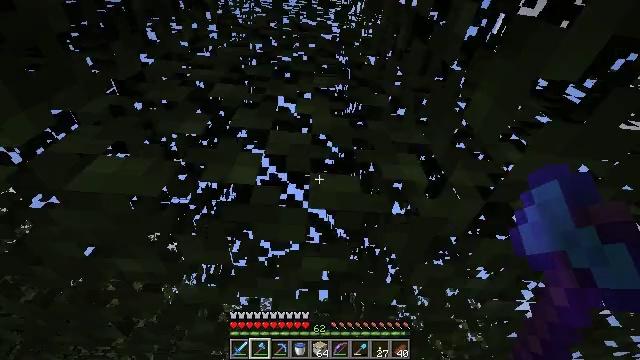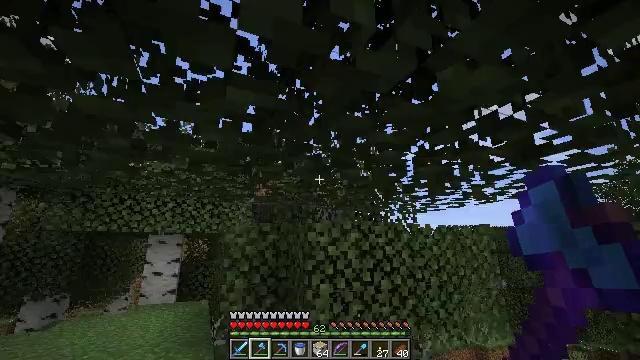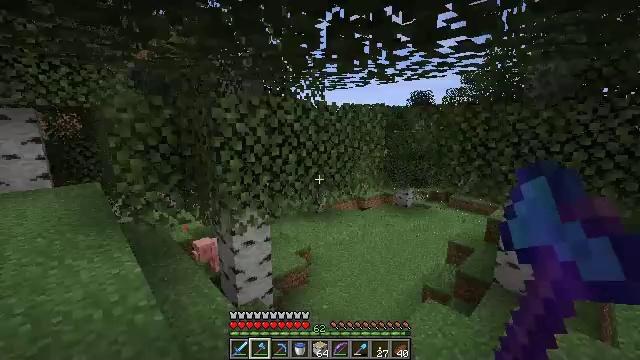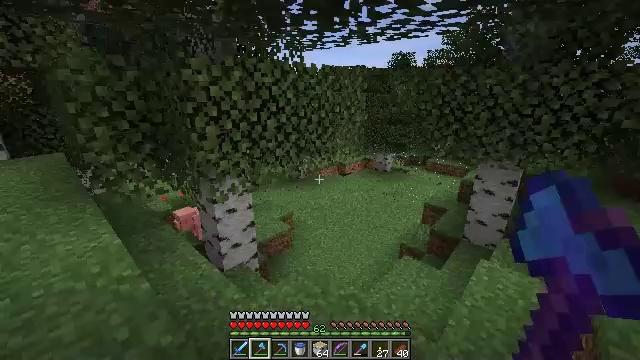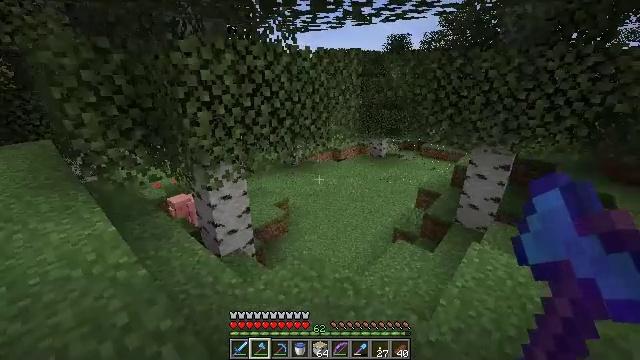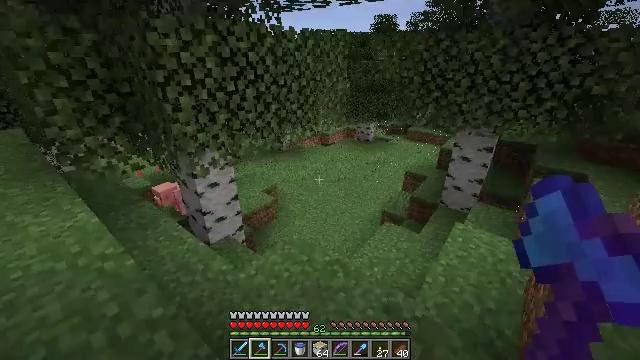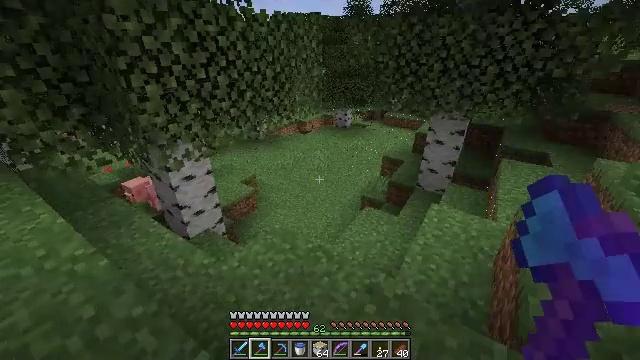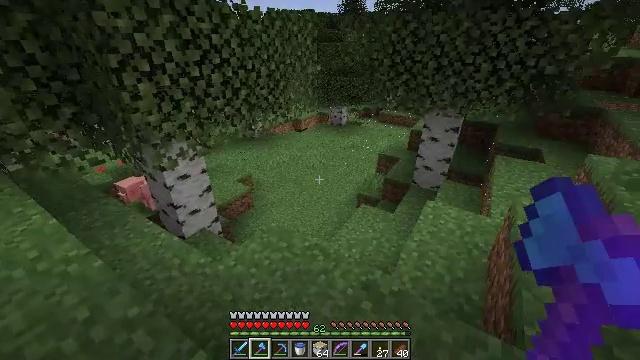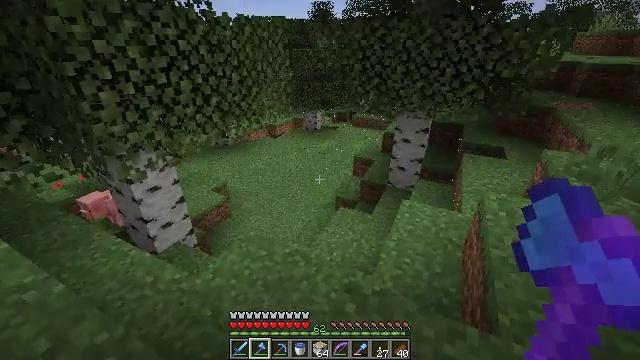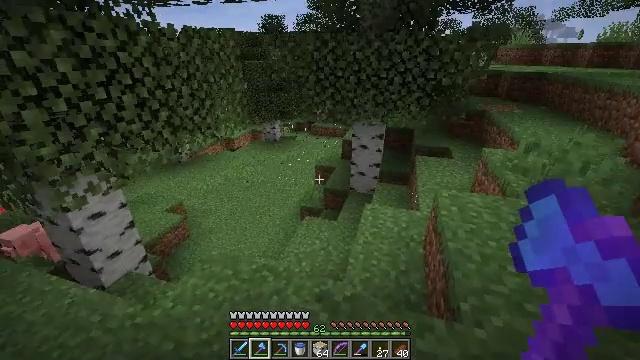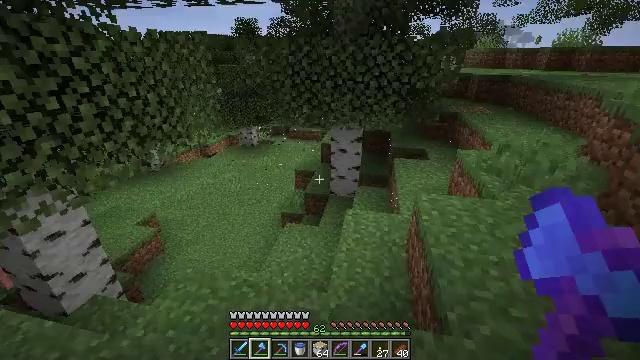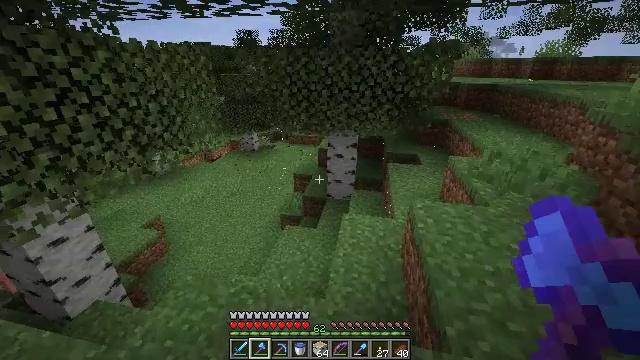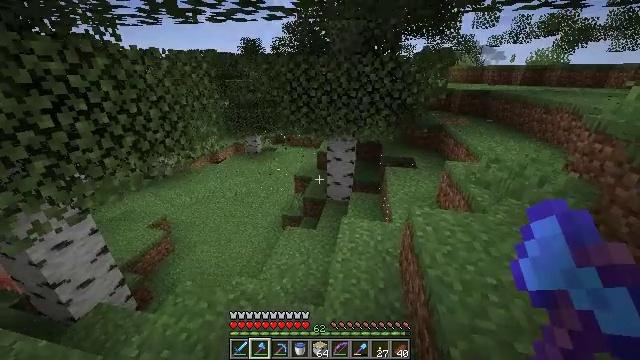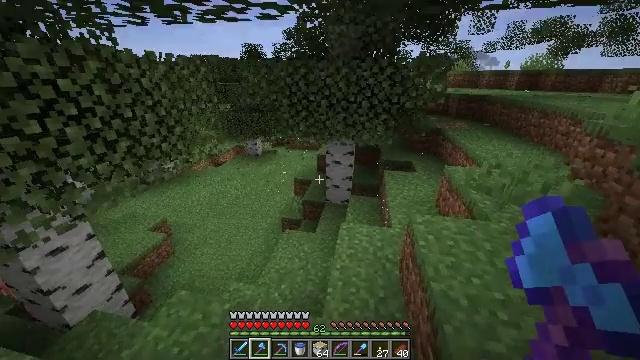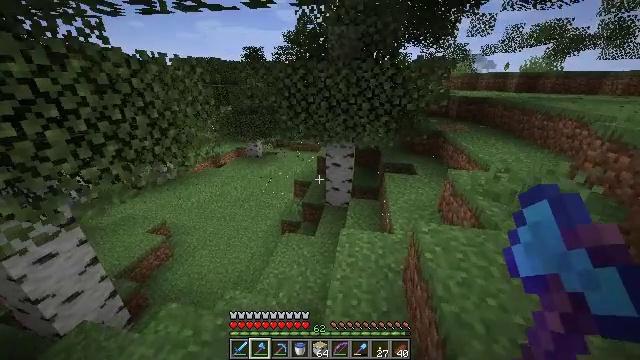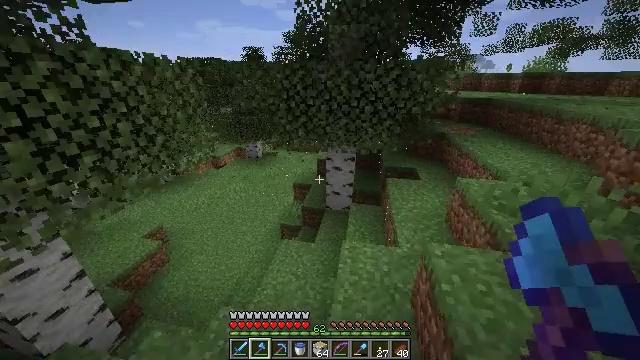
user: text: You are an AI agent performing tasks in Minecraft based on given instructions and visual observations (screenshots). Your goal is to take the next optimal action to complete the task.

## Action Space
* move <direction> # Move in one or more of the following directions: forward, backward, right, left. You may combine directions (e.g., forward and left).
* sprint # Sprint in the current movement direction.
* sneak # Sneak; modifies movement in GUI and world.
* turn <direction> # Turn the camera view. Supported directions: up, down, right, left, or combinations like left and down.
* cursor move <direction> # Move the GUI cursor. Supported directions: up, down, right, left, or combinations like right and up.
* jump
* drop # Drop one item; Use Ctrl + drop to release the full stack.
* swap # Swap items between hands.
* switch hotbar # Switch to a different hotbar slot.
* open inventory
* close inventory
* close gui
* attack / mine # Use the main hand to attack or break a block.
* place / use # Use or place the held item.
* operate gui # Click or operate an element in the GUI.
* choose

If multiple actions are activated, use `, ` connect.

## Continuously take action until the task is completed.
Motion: motion action
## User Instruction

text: Break the birch log in the forest.
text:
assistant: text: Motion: turn right and down
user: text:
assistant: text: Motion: turn right and down
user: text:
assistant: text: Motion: turn right and down
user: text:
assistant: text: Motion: turn right and down
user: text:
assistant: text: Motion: turn right and down
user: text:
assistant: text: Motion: turn right and down
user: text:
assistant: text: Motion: turn right
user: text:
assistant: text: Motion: turn right and up
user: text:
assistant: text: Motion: turn right and up
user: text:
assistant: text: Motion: move forward, sprint, turn right
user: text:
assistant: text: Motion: move forward, sprint
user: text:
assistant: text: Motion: move forward, sprint
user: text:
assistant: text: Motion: move forward, sprint
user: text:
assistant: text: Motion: move forward, sprint
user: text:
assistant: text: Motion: move forward, sprint
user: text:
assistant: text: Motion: move forward, sprint
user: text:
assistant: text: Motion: move forward, sprint
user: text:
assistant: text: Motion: move forward, sprint
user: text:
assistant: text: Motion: move forward, sprint
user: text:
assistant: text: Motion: move forward, sprint
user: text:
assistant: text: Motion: move forward, sprint
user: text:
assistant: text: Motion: move forward, sprint
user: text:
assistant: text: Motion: move forward, sprint
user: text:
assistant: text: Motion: move forward, sprint, turn right
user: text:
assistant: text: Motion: move forward, sprint
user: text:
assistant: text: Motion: move forward, sprint
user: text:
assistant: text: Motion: move forward, sprint, turn right and up
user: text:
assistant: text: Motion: move forward, sprint, turn right and up
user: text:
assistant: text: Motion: move forward, sprint
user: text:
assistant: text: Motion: move forward, sprint